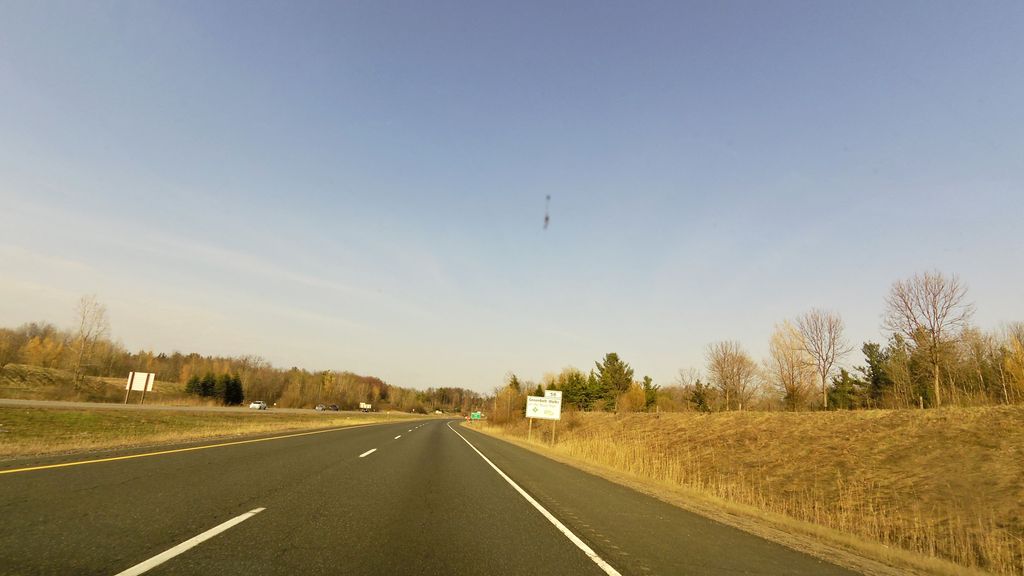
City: hamilton